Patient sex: M
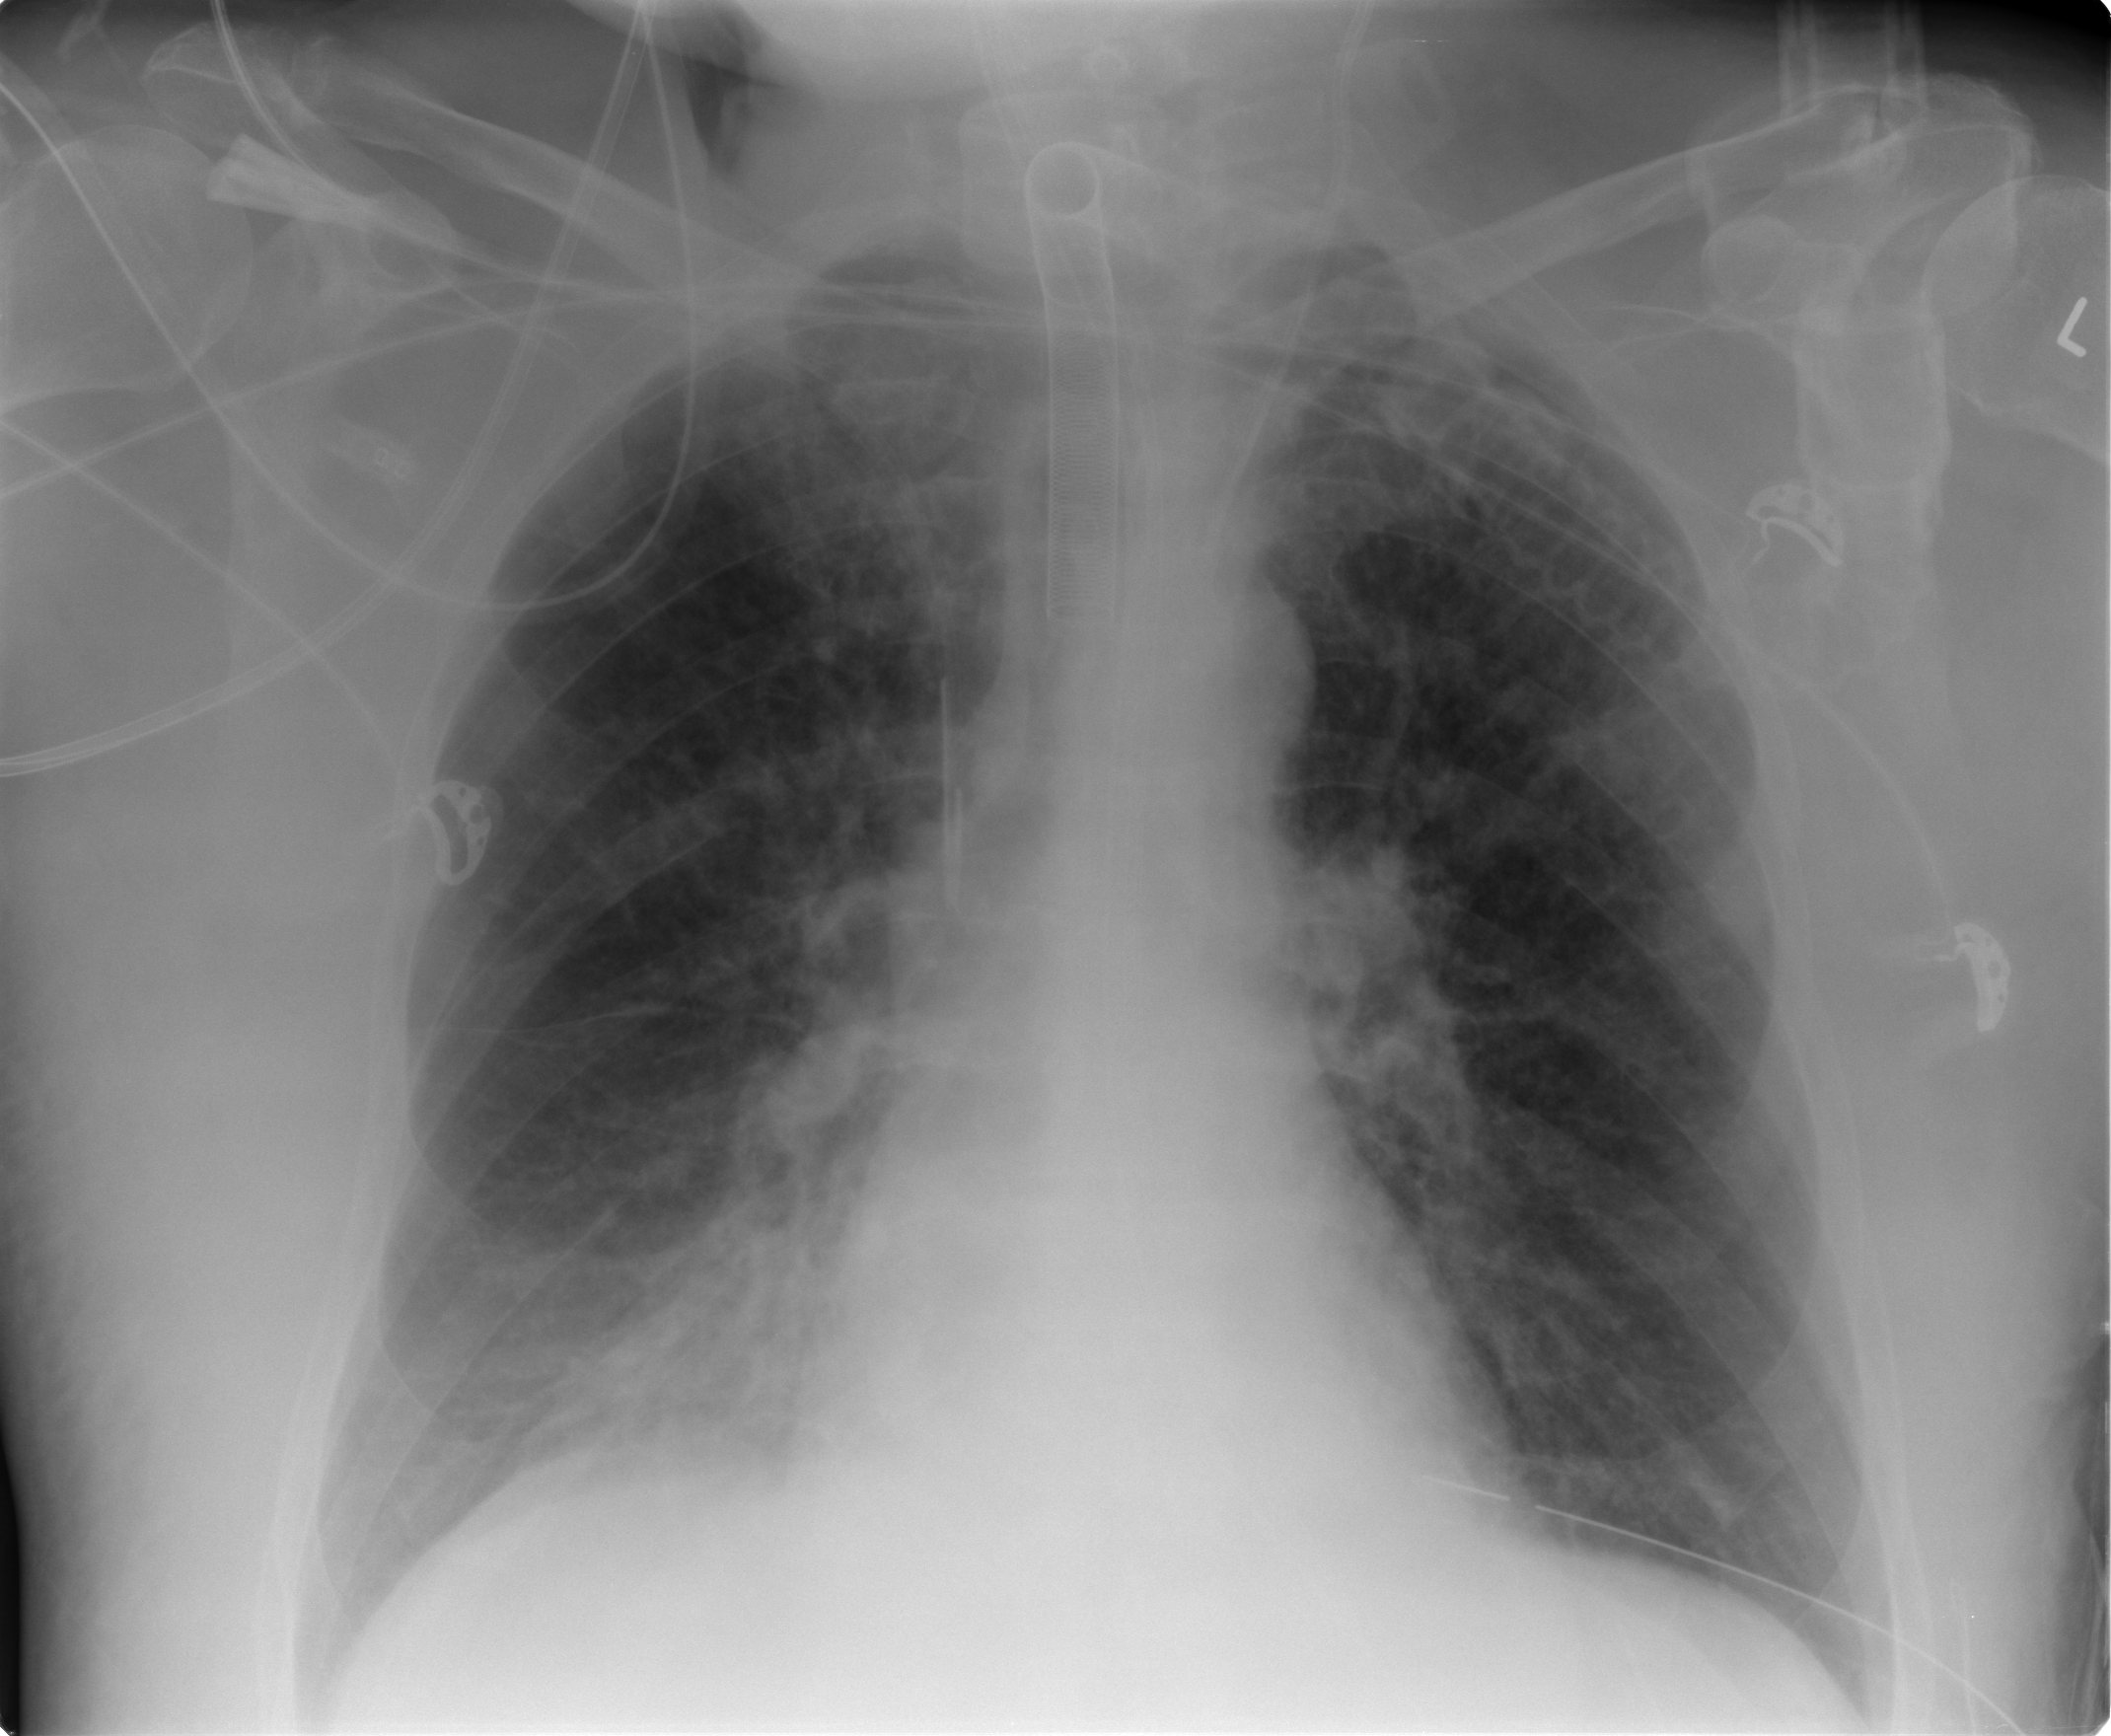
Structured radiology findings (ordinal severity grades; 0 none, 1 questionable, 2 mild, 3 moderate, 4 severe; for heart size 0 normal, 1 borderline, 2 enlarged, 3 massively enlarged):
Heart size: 0
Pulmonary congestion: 2
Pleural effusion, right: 0
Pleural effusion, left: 0
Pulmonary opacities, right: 0
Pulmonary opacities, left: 0
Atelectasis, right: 2
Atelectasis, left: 0